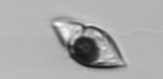
Label: Amphidinium